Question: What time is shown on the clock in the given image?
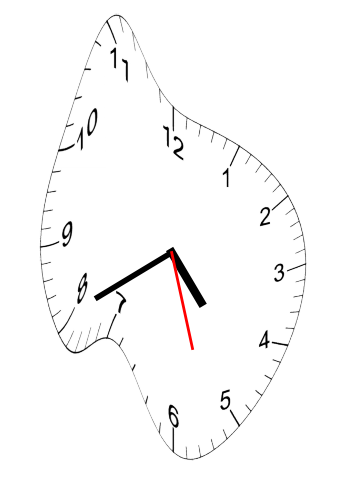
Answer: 04:40:27